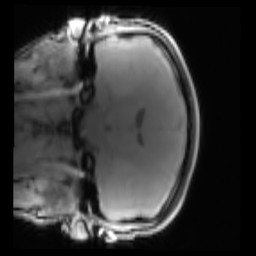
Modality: PDw
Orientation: coronal
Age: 22
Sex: male
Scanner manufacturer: siemens
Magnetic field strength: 3 T
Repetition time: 0.25 s
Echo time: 0.00103 s